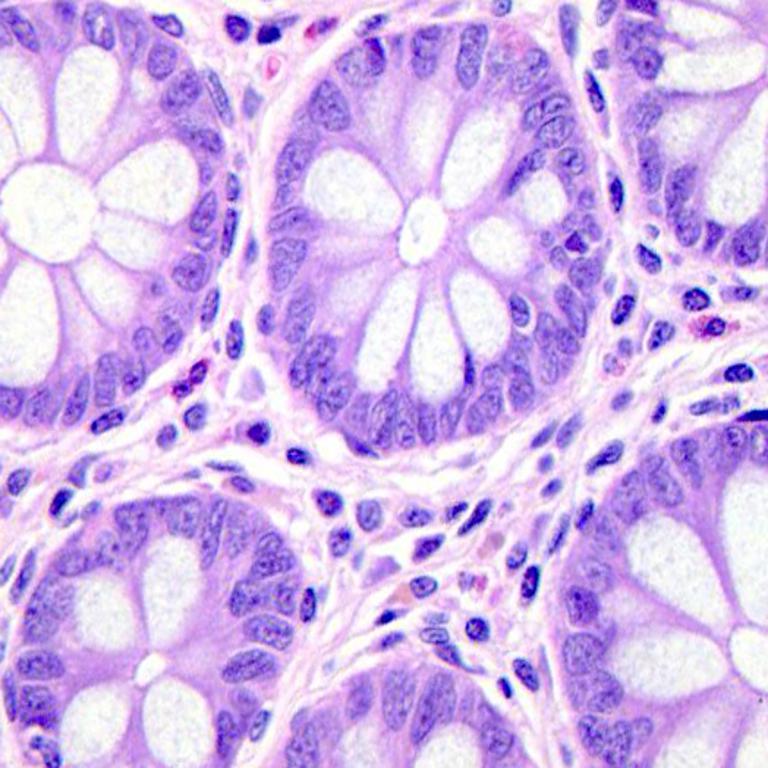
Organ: colon
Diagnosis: benign